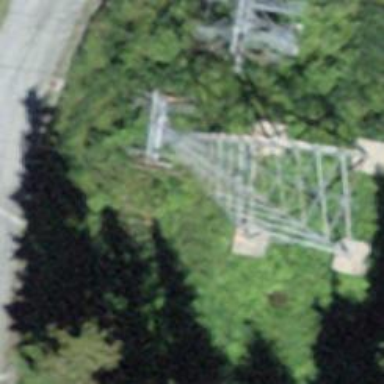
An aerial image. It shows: Pylon for aerialway.